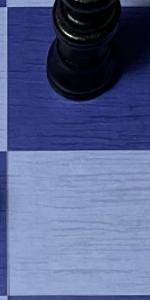
Label: Empty